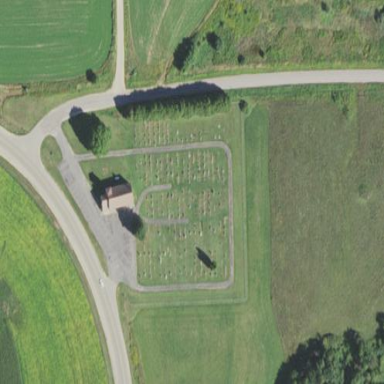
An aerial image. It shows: Cemetery.